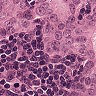
Metastatic tissue present: yes